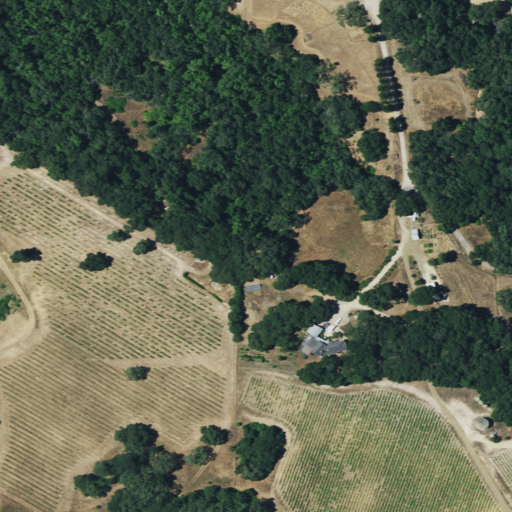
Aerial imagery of mountain in California named York Mountain containing evergreen forest, shrub, mixed forest, open development, and grassland